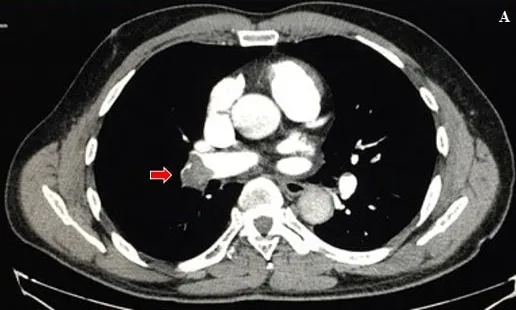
Computed tomography angiography of the chest, axial plane, showing failure to completely fill right.
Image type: radiology (ct)